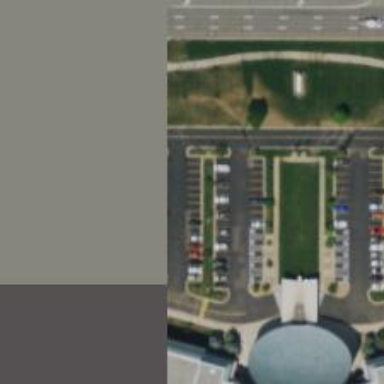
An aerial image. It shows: Parking space.